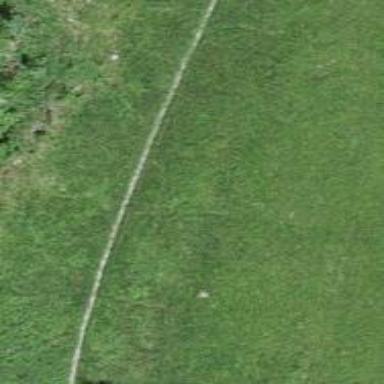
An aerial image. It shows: Unpaved path.